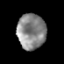
Tissue: prostate
Cell type: Epithelial cells
Senescence score: 0.3603
Nuclear area (px): 990
Mean DAPI intensity: 135.93